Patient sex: M
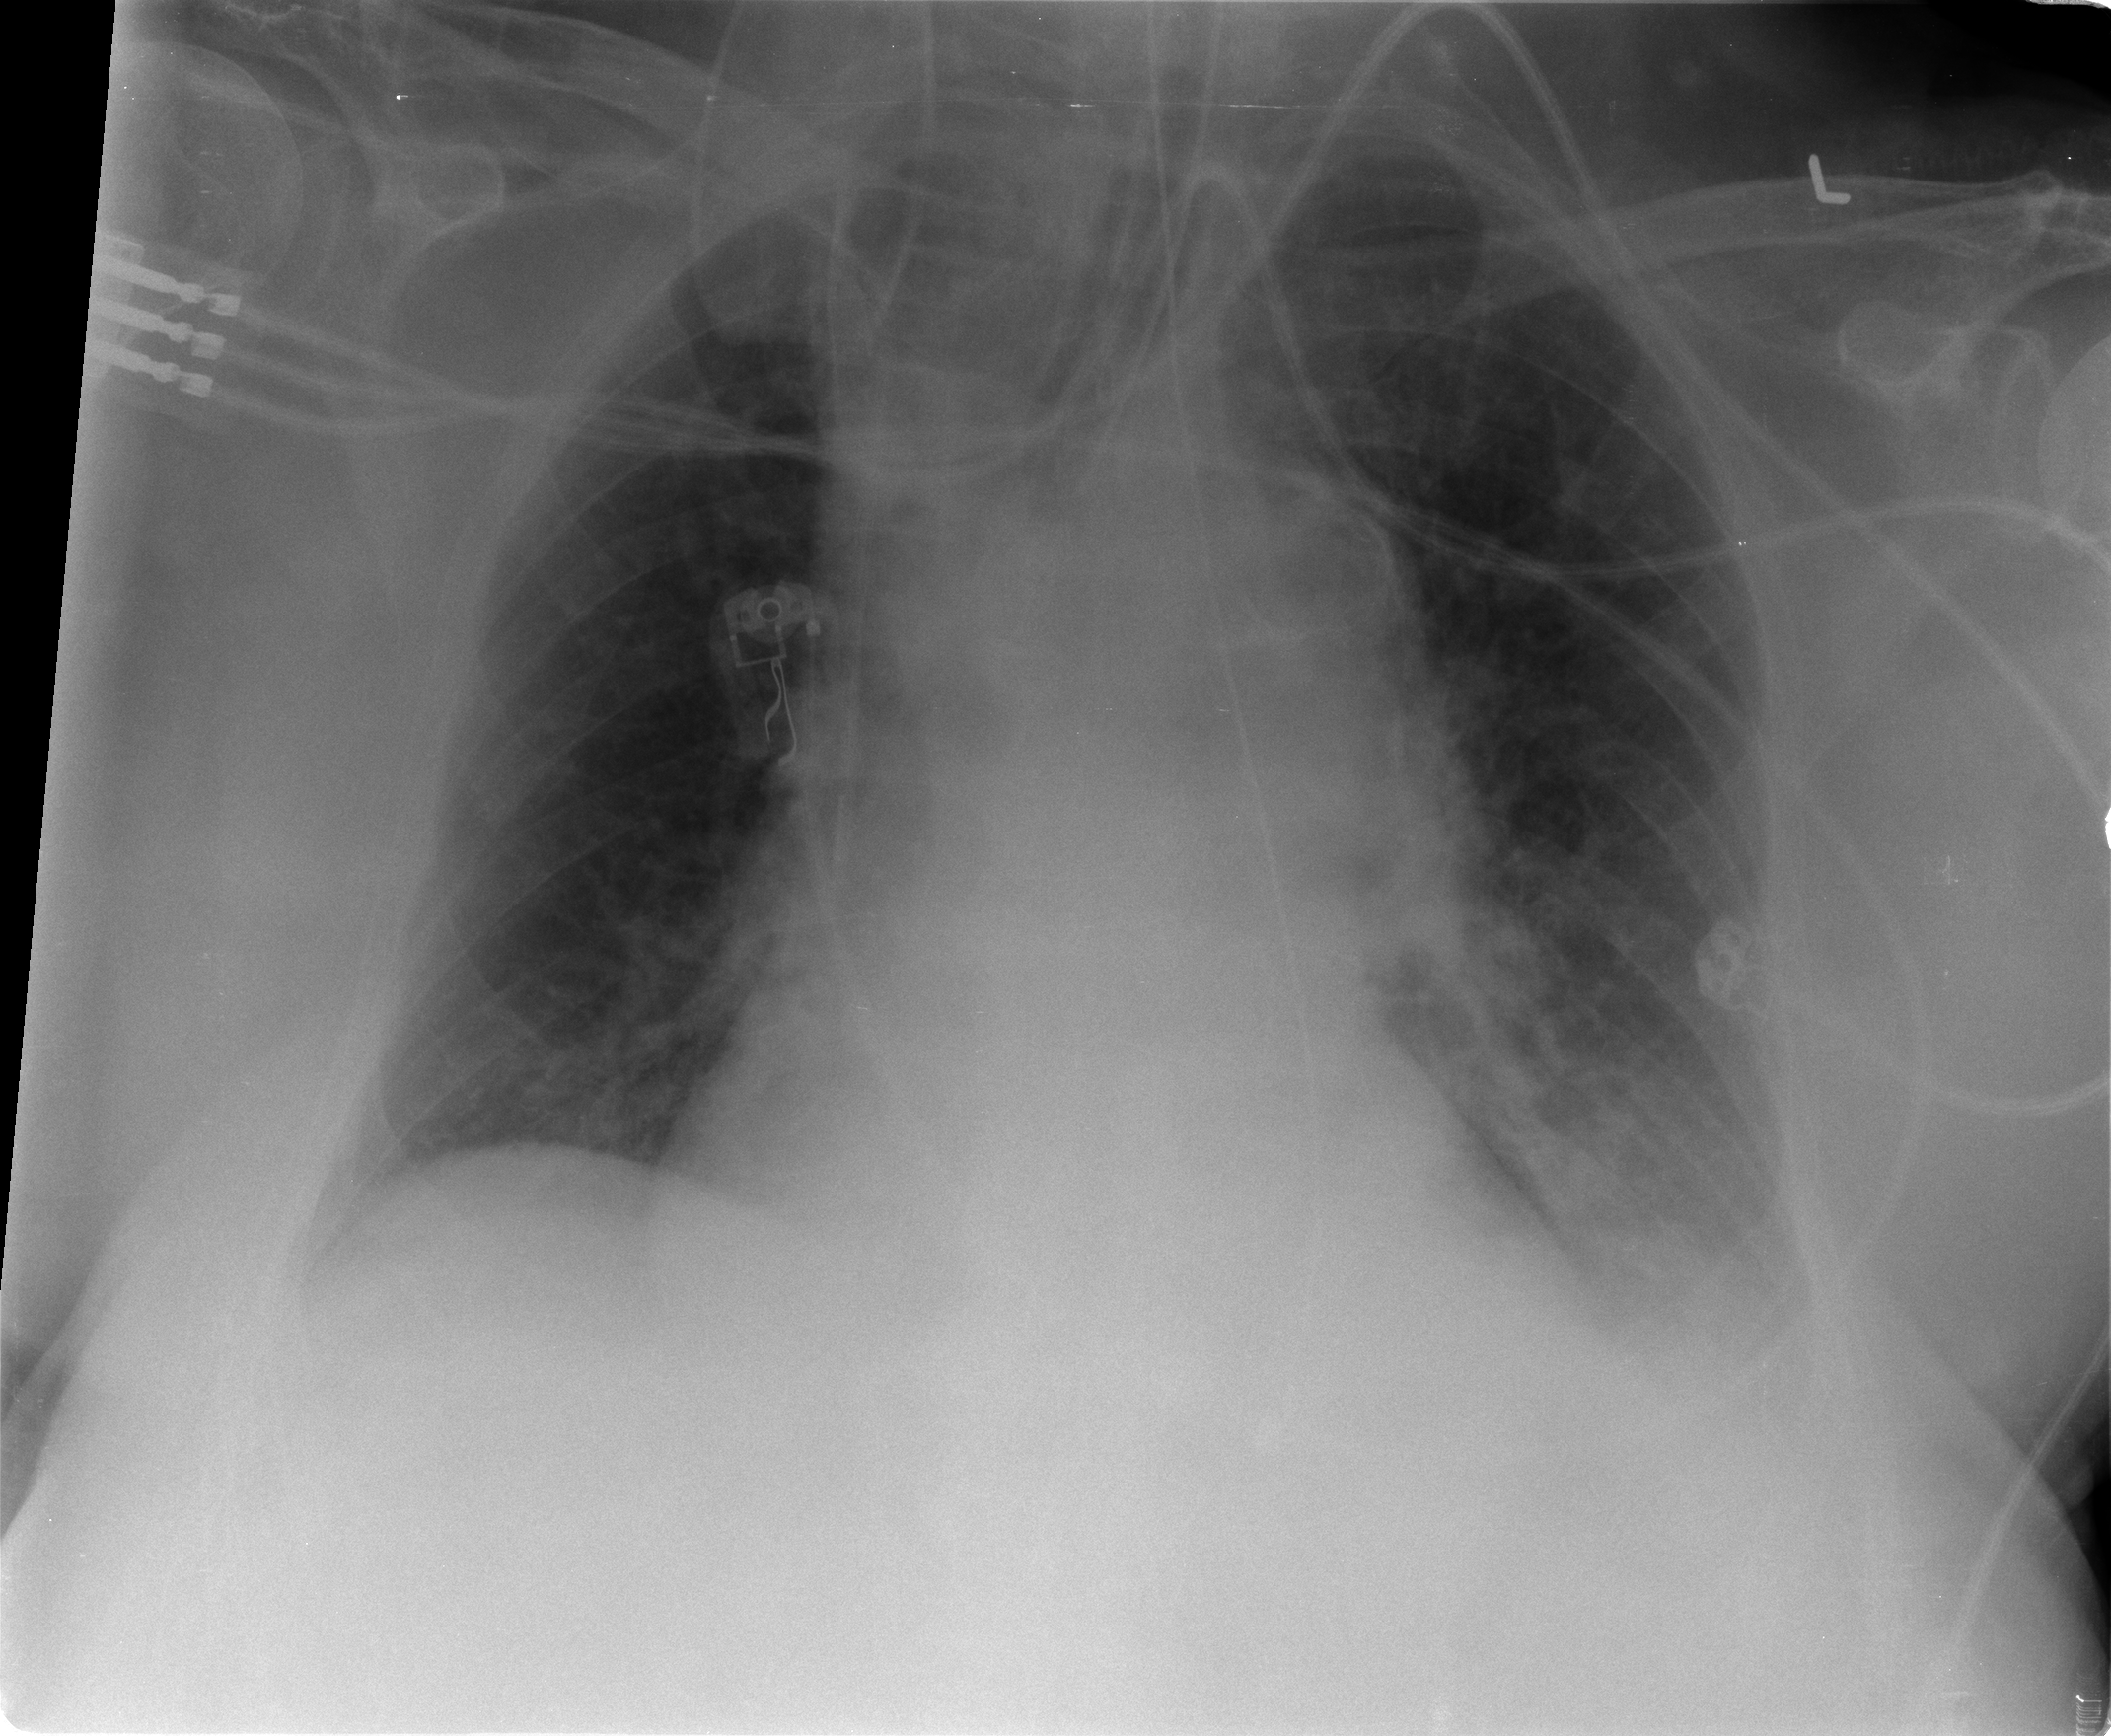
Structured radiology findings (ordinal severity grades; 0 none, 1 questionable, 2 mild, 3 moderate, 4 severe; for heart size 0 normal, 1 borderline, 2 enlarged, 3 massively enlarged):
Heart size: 0
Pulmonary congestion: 2
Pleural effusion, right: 2
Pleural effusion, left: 2
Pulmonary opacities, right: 0
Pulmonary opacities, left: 0
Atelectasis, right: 2
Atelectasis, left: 2